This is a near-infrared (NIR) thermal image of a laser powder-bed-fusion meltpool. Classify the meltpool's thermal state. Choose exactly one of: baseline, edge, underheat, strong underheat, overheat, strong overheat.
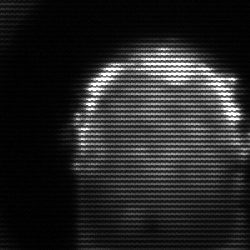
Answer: baseline